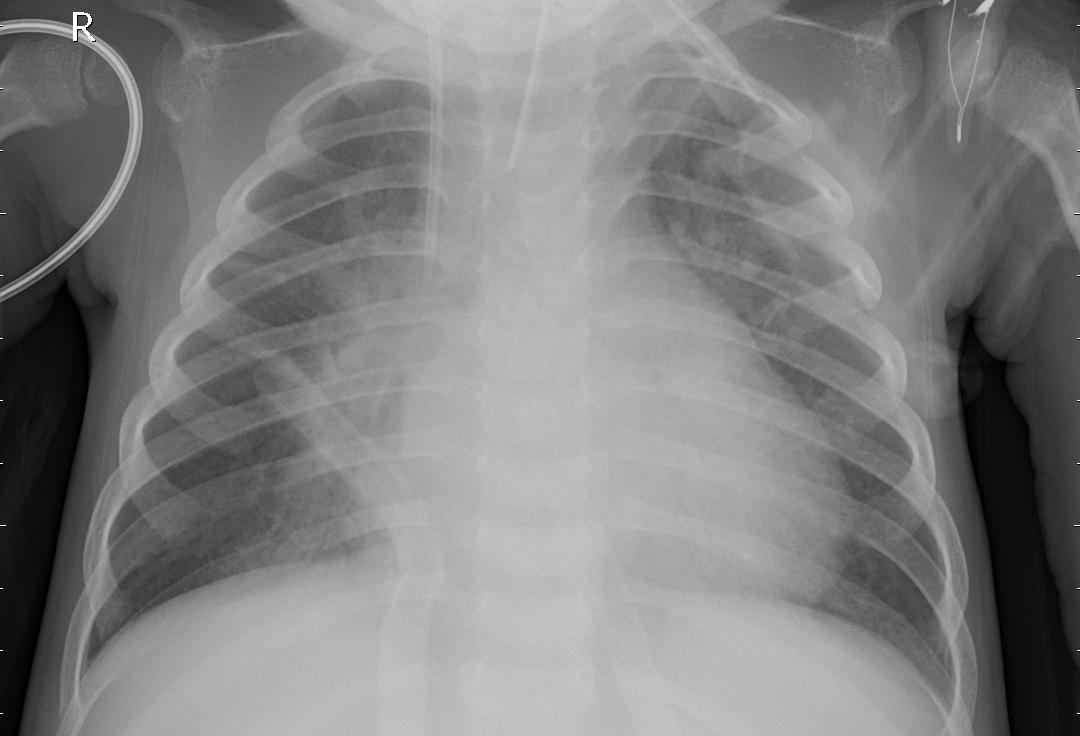
Diagnosis: PNEUMONIA